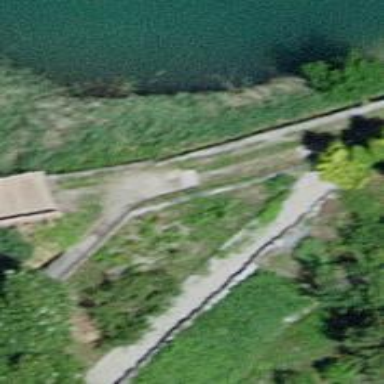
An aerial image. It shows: Footway on bridge.